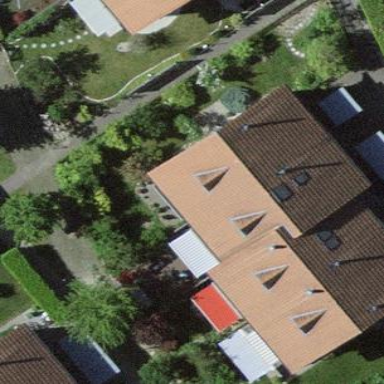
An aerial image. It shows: Residential building with gabled roof oriented across.